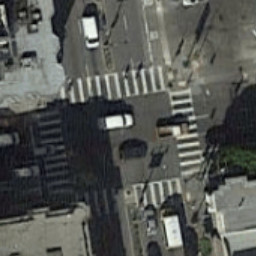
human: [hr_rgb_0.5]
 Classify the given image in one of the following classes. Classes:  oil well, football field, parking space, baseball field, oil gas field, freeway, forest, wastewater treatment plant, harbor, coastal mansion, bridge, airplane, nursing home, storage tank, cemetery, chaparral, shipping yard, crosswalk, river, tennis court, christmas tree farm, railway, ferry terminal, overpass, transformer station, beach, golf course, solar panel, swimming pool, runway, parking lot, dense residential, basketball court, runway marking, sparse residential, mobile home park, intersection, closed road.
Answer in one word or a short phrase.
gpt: crosswalk